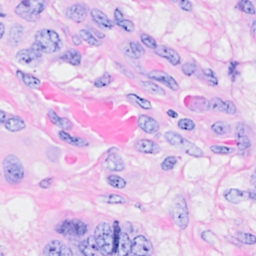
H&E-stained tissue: Breast